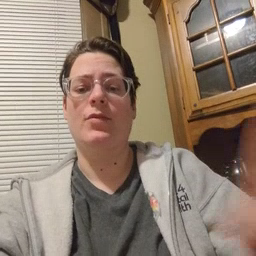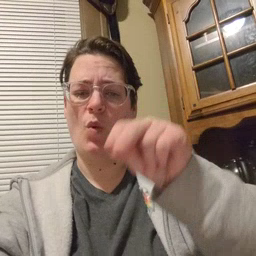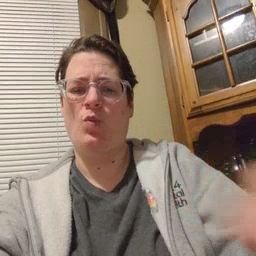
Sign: no